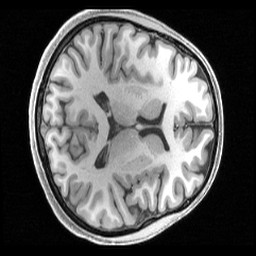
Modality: T1w
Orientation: axial
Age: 20
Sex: female
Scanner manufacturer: siemens
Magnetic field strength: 3 T
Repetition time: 2.4 s
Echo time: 0.00231 s